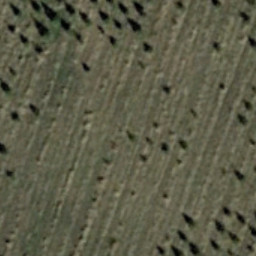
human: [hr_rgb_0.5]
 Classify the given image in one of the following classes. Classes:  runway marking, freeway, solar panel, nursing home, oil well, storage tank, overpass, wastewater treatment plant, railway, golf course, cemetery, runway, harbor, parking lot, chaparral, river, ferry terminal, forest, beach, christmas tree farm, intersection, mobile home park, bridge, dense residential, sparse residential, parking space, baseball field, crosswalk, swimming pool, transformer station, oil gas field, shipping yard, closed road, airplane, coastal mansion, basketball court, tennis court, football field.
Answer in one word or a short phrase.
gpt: christmas tree farm